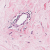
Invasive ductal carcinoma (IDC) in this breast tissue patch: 0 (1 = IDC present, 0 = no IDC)